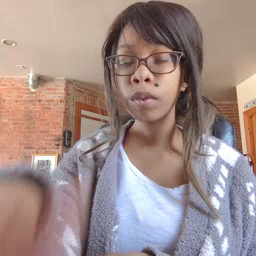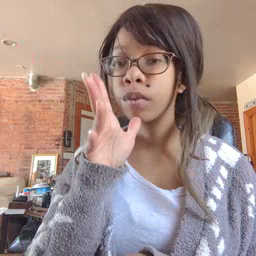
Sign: grandma